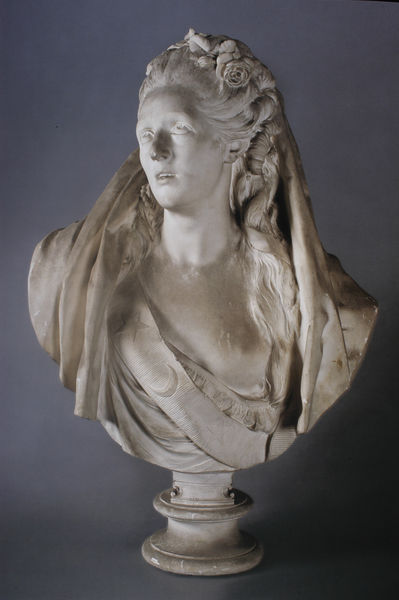
Titel: Sophie Arnould
Künstler: Jean-Antoine Houdon
Standort: Weimar
Institution: Stiftung Weimarer Klassik, Museen
Schlagwörter: nackt, schatten, umhang, weiß, blume, blumen, brust, busen, frankreich, frau, frisur, grau, haar, kleid, marmor, mund, nase, blick, blüte, blüten, rose, rosen, schal, schleier, tuch, augen, barock, gesicht, haarschmuck, sockel, stein, bildnis, hals, portrait, porträt, auge, gewand, haare, klassizismus, dekollete, lippen, locke, locken, skulptur, statue, schärpe, kopfbedeckung, italien, rind, ausdruck, kopftuch, büste, plastik, oben, mond, offen, stern, mondsichel, sichel, scherpe, allegorie, kranz, abwesend, halboffen, halbprofil, antik, entblöst, leiden, dramatisch, basis, konvex, geöffnet, ohnmacht, marie, ros, kapuze, schreck, barok, konkarv, roe, falz, sculpture, haartuch, entrückt, visage, marie antoinette, bernini, opulent, hommel, verzückt, socle, marianne, houdon, ausdrucck, houdin, louise von preussen, tauge